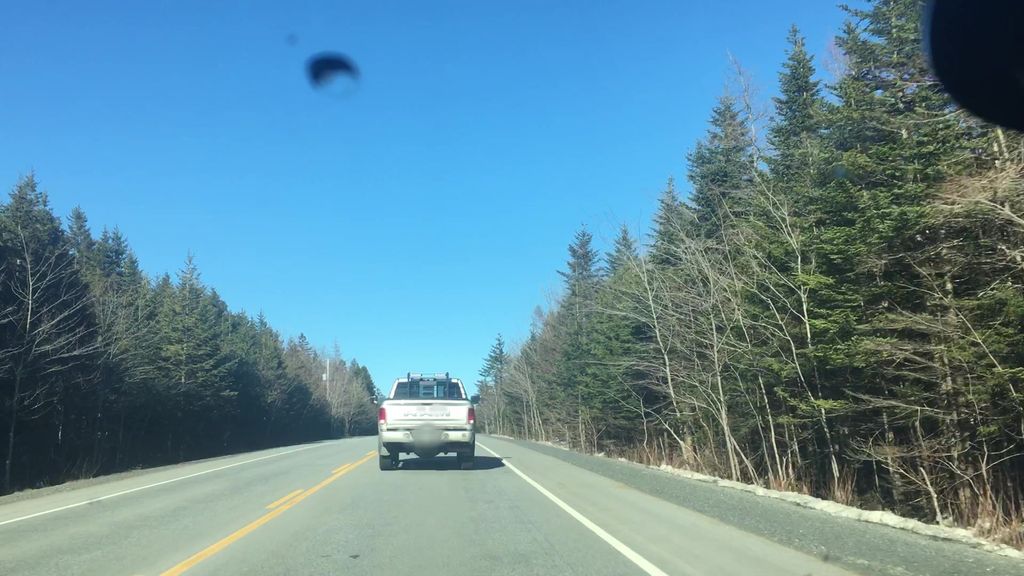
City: halifax